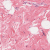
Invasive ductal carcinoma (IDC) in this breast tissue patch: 0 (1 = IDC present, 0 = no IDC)